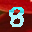
Label: 8